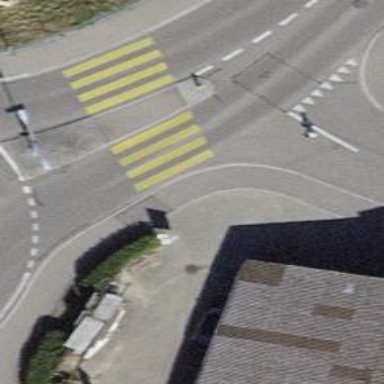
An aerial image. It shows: Uncontrolled zebra crossing on the road.